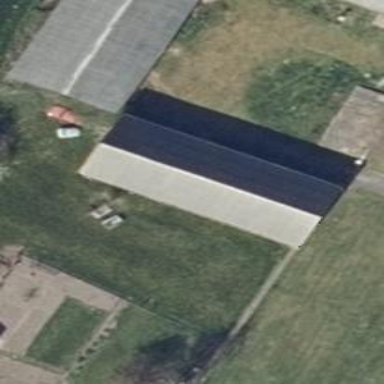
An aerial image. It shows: Building with gabled roof.